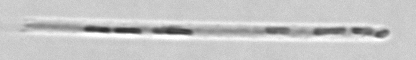
Label: Leptocylindrus